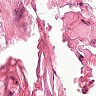
Metastatic tissue present: no